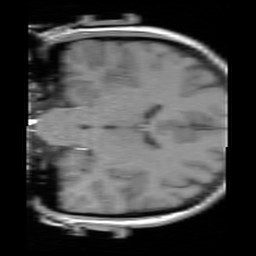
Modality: FLASH
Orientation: coronal
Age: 21
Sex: female
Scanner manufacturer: siemens
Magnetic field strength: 3 T
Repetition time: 0.245 s
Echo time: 0.0026 s